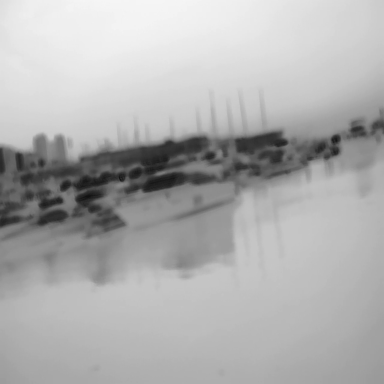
There is a canoe in the infrared image.